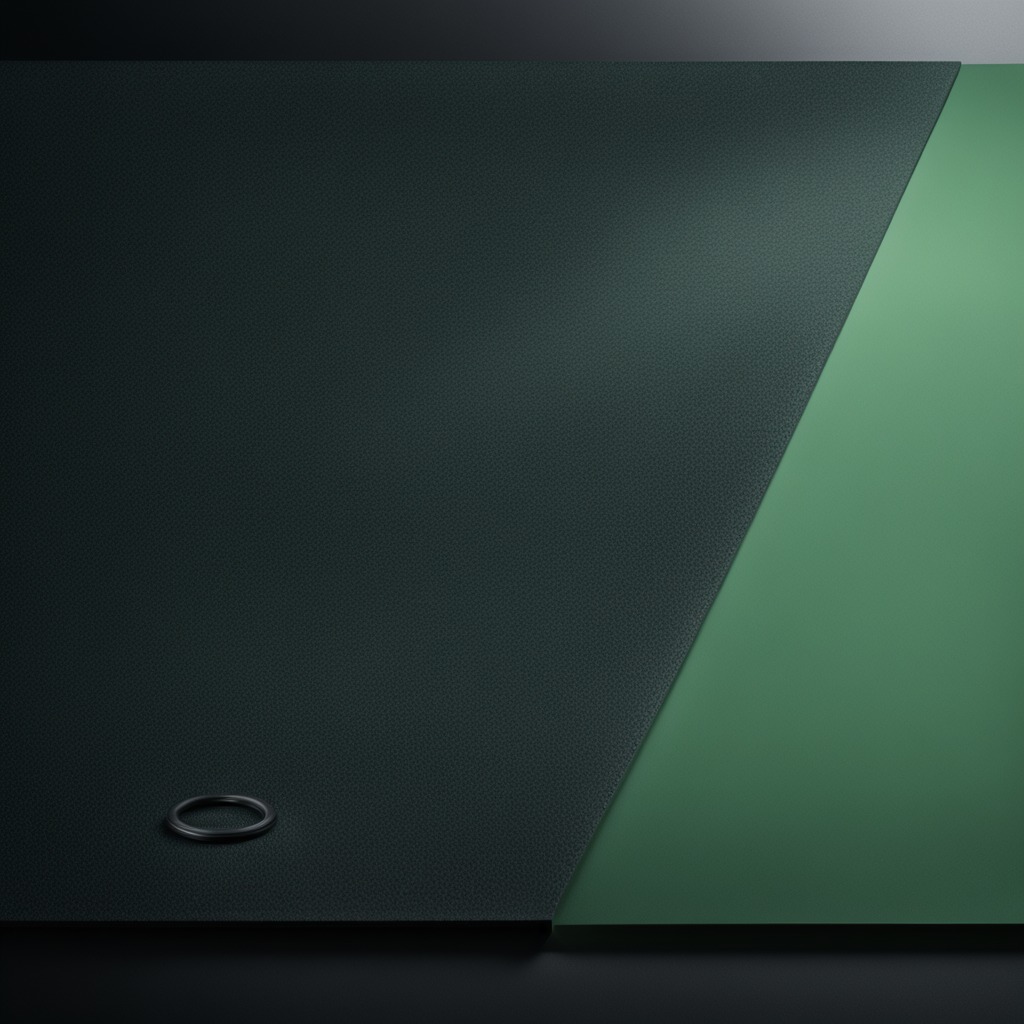
A rubber O-ring is lying on the granite tabletop.